Milling tool wear sample.
Tool blade image: 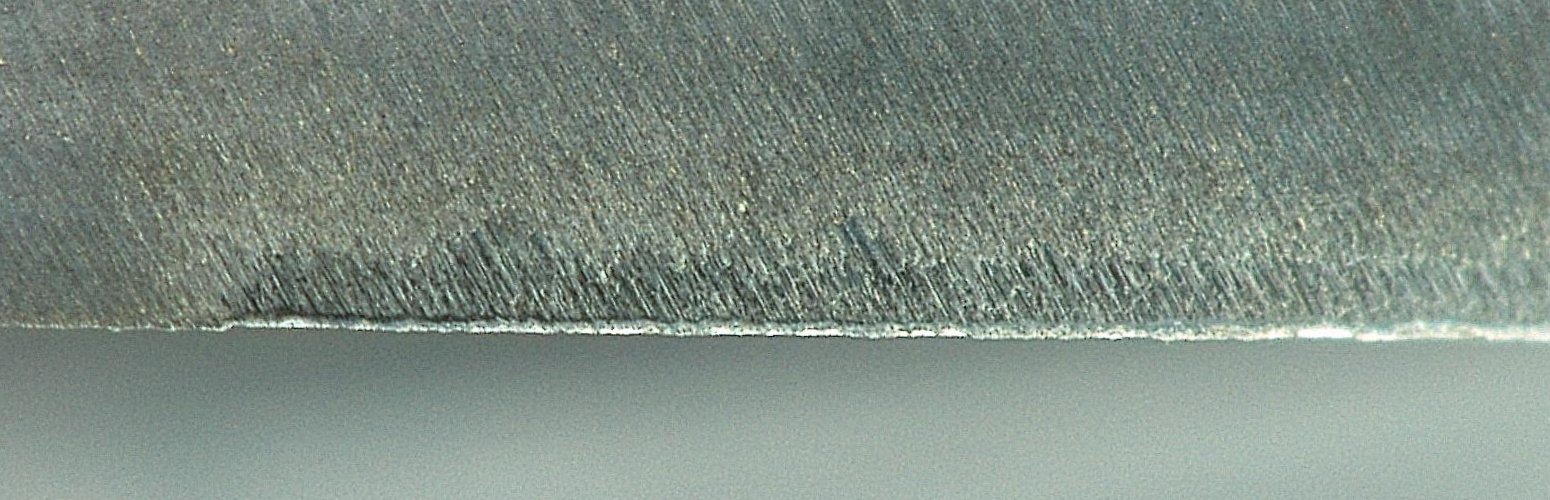
Chip image: 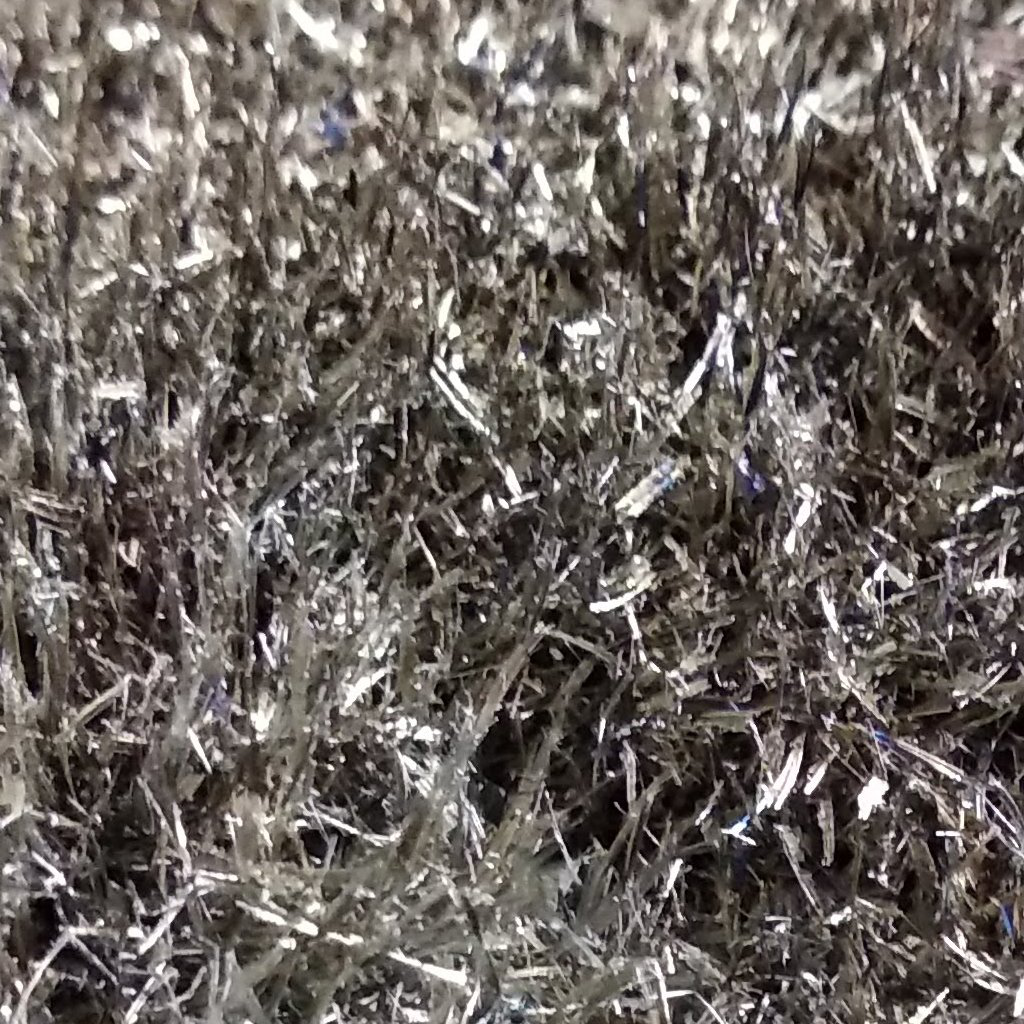
Workpiece image: 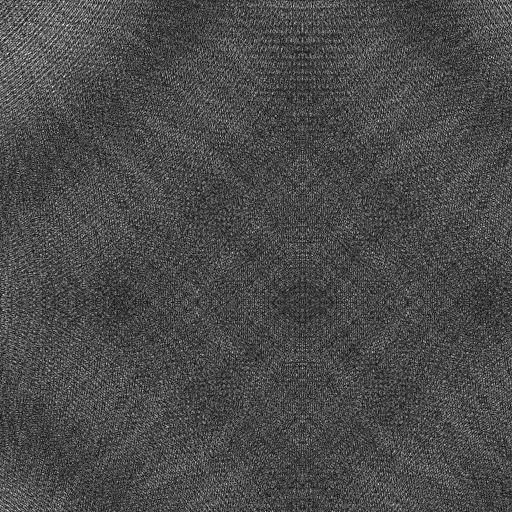
Tool wear state: sharp
Gaps: 0
Flank wear: 35.51
Overhang: 10.84
Force-signal Mel-spectrograms (X, Y, Z axes): 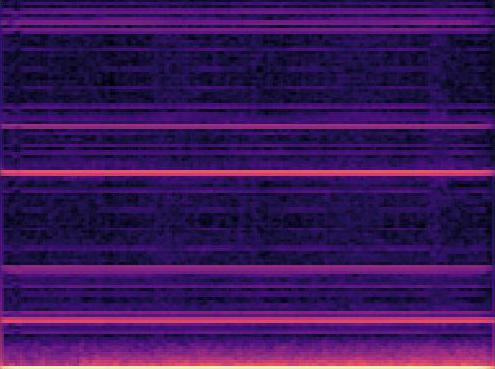 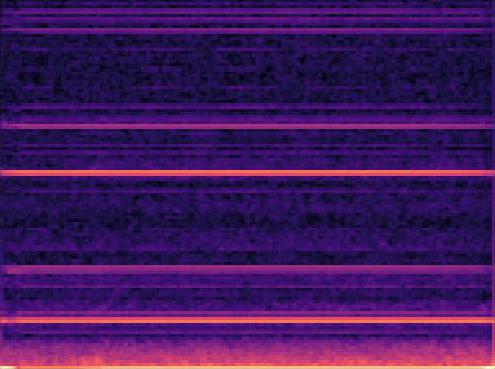 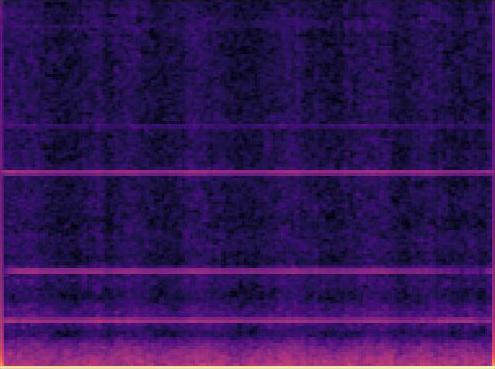
Force-signal scalograms (X, Y, Z axes): 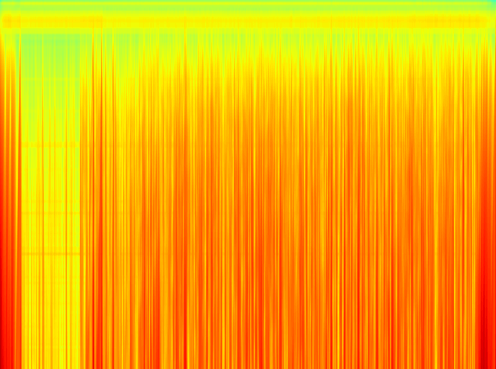 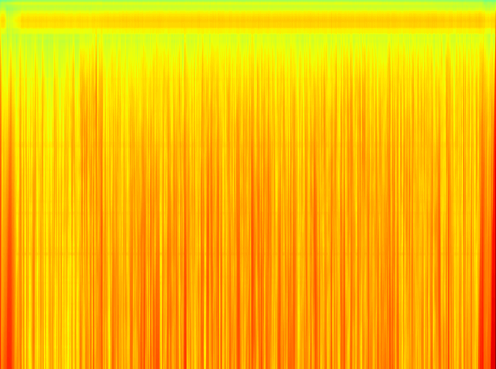 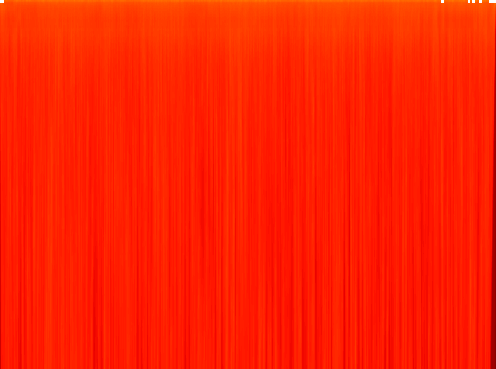
Force phase: initial_break_in_wear